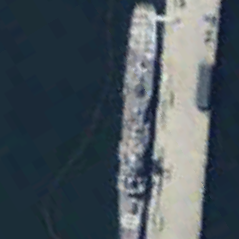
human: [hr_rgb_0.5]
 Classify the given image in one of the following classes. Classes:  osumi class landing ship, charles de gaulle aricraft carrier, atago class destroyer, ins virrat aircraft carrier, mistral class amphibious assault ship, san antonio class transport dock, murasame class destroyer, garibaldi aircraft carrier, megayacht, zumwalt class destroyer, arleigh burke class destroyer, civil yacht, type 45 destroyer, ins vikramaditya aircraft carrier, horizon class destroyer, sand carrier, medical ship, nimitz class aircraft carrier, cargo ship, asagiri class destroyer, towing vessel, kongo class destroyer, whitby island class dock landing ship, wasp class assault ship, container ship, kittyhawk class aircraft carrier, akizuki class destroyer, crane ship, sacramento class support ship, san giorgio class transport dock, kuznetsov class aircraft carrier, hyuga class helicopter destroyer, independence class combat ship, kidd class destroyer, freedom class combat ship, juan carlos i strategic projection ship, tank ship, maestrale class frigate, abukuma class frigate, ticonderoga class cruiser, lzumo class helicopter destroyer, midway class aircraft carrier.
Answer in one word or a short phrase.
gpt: Ticonderoga class cruiser